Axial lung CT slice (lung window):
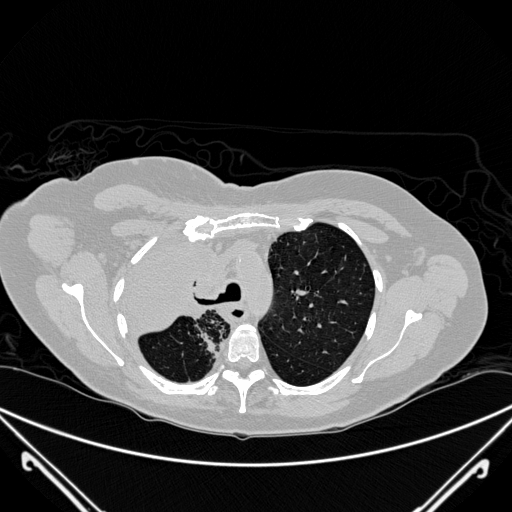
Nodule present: no